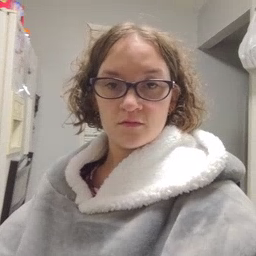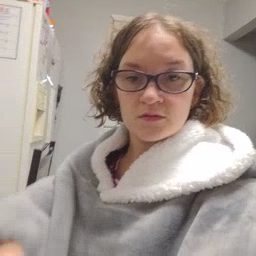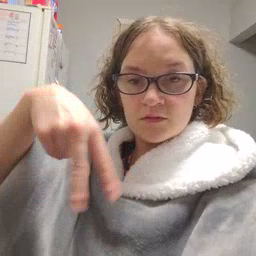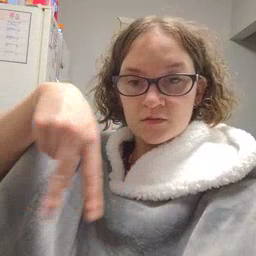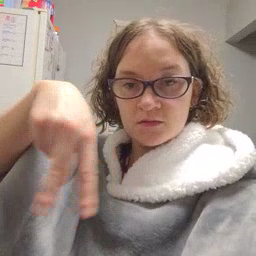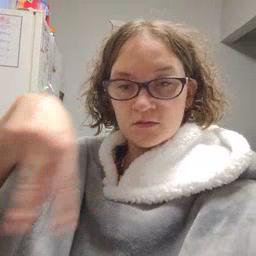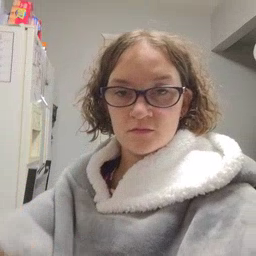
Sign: dance